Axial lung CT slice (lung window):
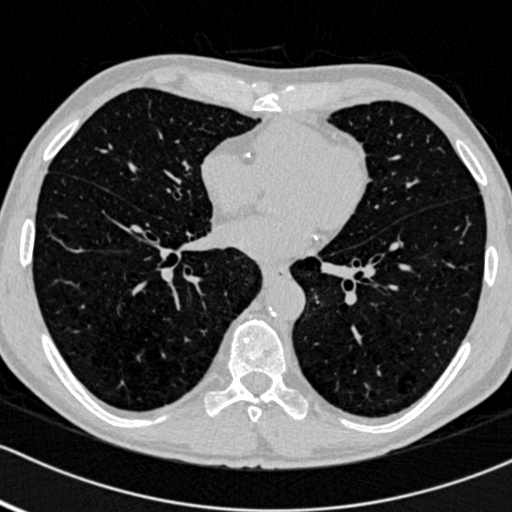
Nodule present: no